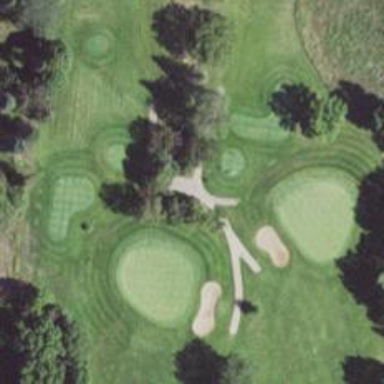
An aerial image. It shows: Pathway for golfing.